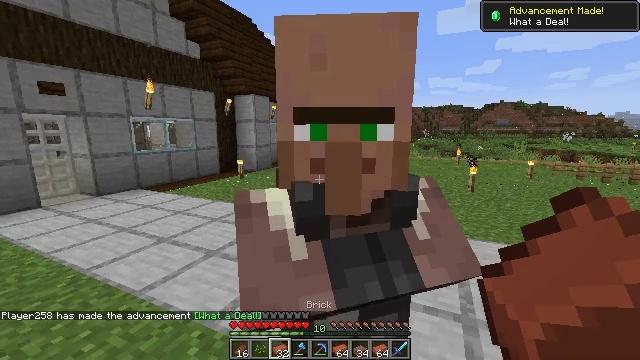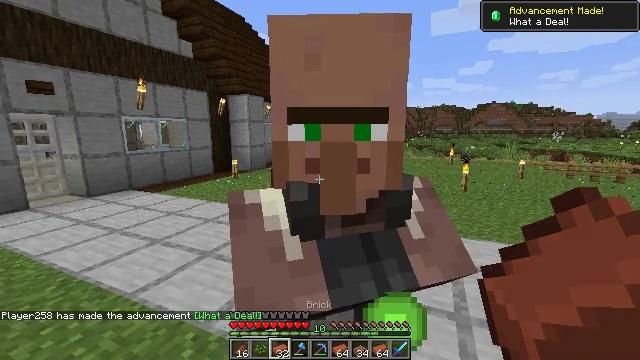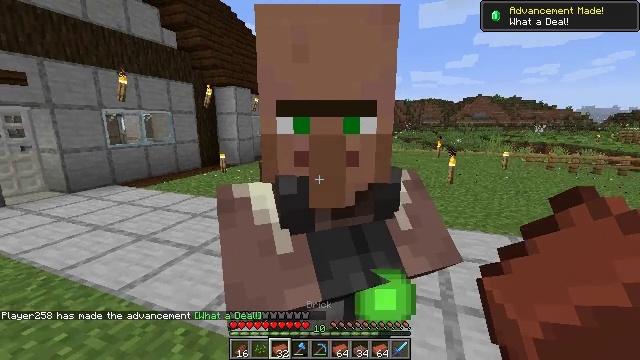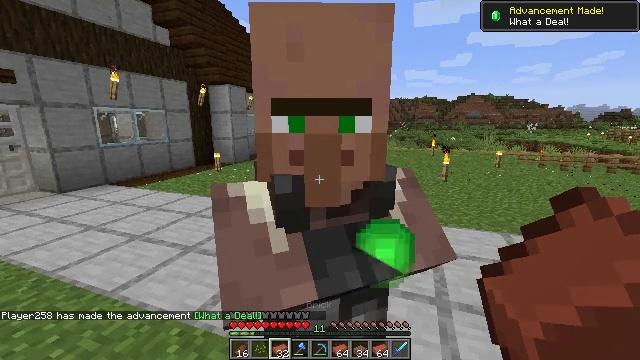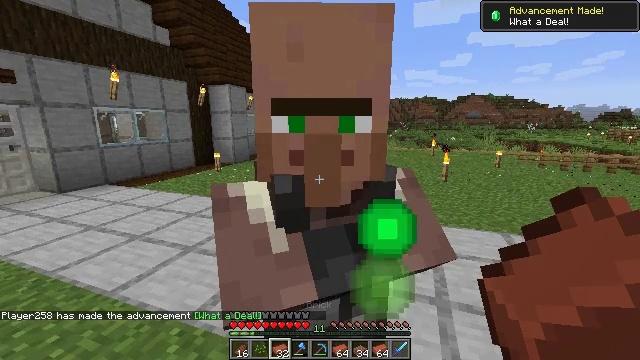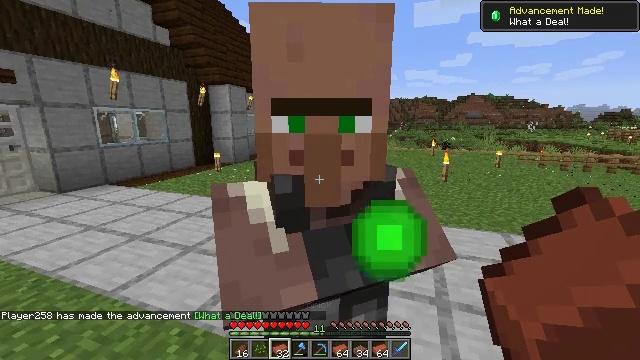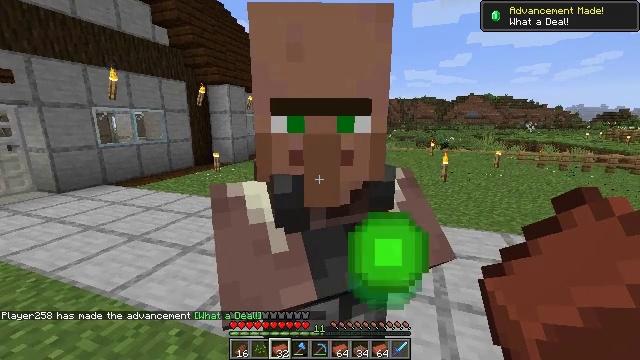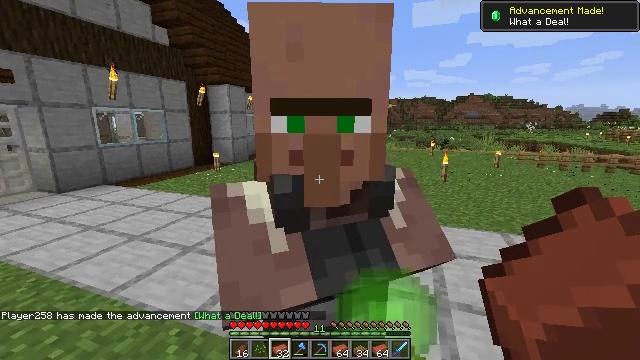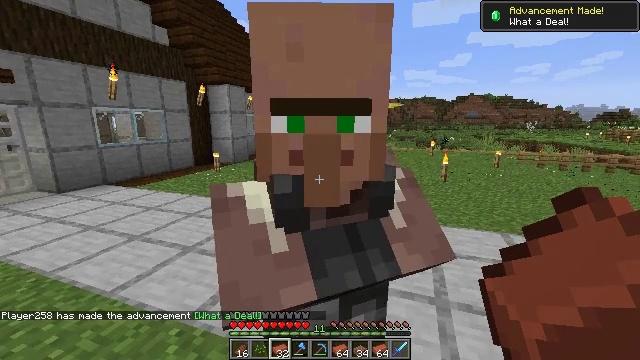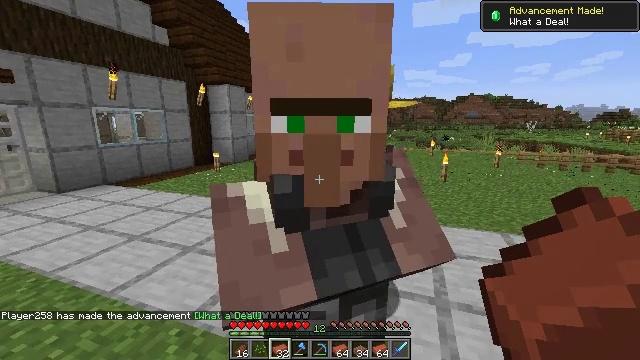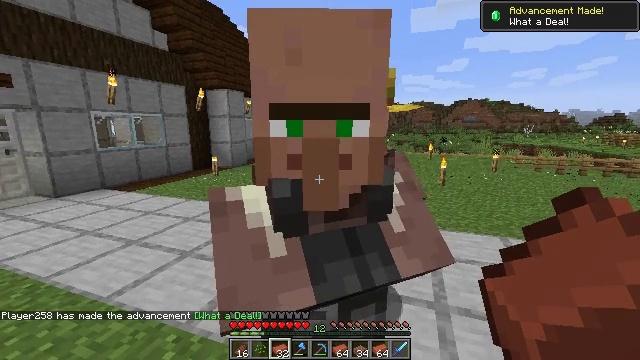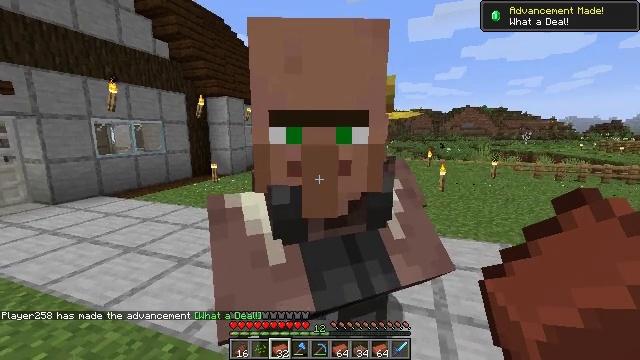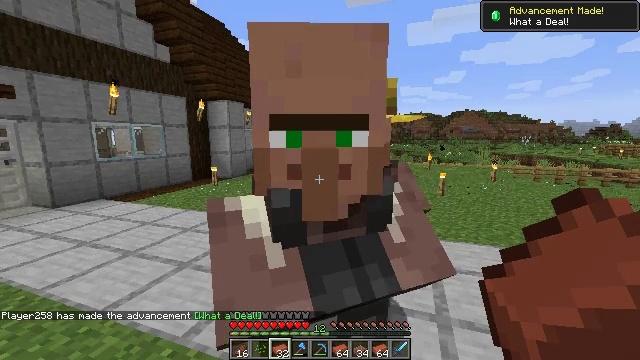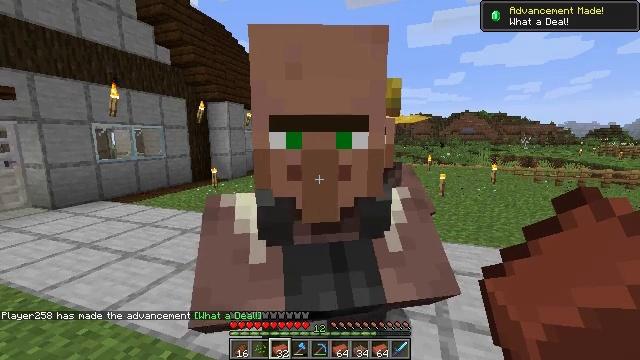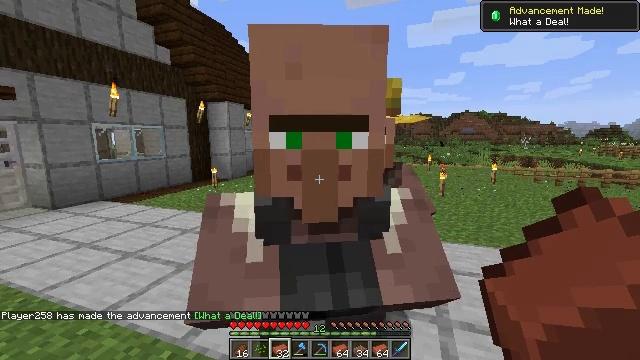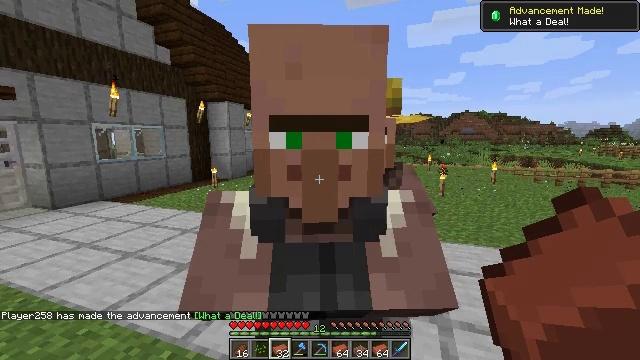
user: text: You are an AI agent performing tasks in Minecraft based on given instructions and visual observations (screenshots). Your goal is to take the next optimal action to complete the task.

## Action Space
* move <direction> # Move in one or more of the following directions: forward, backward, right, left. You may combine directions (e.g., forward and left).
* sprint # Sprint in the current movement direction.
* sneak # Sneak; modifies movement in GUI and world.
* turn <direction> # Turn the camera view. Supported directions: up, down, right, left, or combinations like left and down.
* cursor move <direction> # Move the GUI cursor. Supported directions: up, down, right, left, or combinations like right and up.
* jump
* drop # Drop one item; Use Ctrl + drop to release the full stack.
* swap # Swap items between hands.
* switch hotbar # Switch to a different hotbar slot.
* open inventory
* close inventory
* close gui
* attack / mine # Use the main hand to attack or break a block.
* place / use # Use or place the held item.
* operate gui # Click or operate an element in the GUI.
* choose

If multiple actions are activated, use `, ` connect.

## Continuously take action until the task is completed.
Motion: motion action
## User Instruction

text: Cook clay balls in the furnace for bricks.
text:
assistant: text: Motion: turn right
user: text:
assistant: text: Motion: turn right and down
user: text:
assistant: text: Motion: turn right
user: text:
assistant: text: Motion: no_op
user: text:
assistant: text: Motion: no_op
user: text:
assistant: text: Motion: no_op
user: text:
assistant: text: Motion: no_op
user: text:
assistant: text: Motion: no_op
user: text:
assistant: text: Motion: no_op
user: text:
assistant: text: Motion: no_op
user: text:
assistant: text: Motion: turn up
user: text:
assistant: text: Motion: no_op
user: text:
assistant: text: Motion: no_op
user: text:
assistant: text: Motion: no_op
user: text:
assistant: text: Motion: no_op
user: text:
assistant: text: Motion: no_op
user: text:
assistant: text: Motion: no_op
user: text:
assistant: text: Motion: no_op
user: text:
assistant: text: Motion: no_op
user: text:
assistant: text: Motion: no_op
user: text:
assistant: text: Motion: no_op
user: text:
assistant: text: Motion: no_op
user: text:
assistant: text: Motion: no_op
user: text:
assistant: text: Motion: no_op
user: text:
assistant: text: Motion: no_op
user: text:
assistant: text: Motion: no_op
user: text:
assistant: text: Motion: no_op
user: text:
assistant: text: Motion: no_op
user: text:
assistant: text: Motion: no_op
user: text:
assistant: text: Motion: no_op